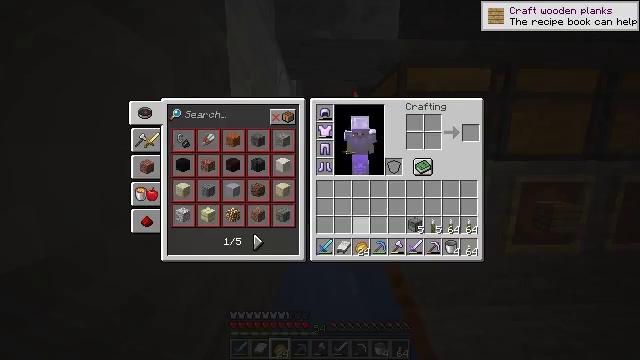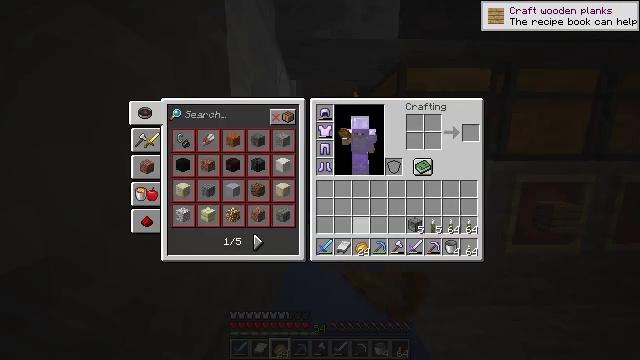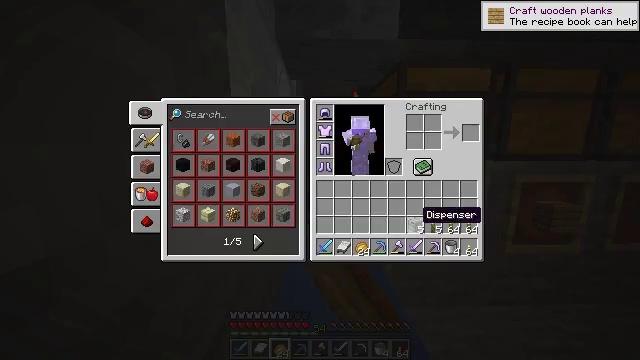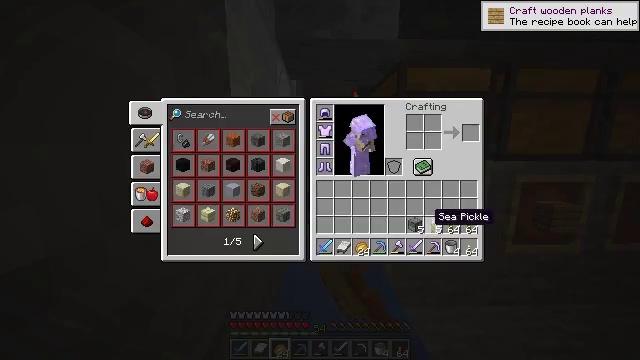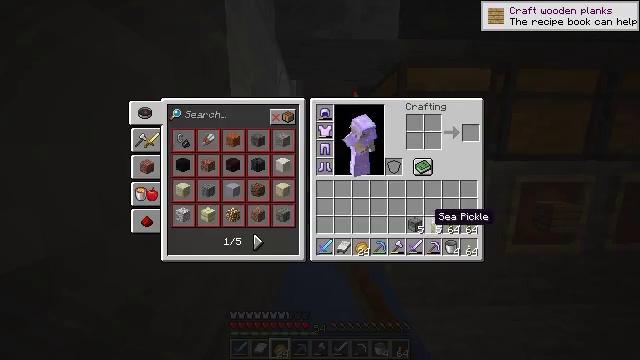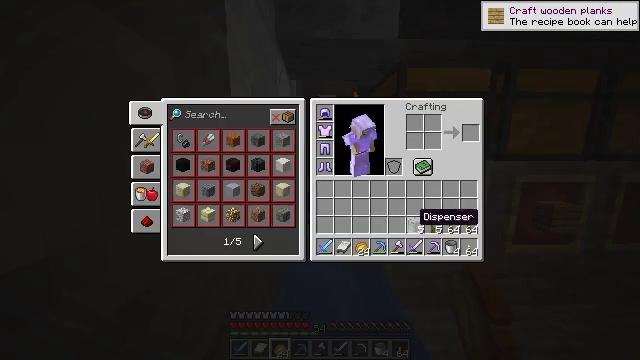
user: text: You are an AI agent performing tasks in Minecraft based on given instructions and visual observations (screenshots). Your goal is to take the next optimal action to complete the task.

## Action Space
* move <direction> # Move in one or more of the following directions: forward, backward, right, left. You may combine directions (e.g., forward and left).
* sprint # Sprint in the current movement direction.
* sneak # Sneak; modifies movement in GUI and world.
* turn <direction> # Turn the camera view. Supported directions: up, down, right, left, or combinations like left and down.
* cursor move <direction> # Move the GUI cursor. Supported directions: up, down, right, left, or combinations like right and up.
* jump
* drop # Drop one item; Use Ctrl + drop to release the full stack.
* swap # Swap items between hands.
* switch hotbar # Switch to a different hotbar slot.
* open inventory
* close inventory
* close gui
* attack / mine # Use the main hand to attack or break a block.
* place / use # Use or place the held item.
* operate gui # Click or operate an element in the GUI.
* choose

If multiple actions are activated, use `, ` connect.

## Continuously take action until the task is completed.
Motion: motion action
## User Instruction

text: Remove a glass block from the inventory.
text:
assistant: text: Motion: sprint, drop, open gui
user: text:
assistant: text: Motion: sprint, cursor move right, drop
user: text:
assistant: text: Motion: sprint, cursor move right
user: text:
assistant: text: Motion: sprint
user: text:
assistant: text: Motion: sprint, cursor move left
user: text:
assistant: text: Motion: sprint, drop